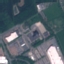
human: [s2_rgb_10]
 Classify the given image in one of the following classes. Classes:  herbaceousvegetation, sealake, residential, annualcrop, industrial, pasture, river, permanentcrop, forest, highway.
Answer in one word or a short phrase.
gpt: Industrial